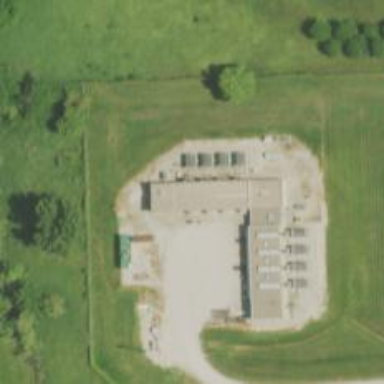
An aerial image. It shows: Generator for power supply.